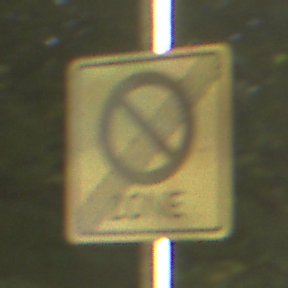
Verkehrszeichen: EndeEingeschraenktesHalteverbotZone
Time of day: SunriseSunset
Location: Outdoor (Nature)
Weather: PartlyCloudy
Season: NotSpecified
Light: Natural